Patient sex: M
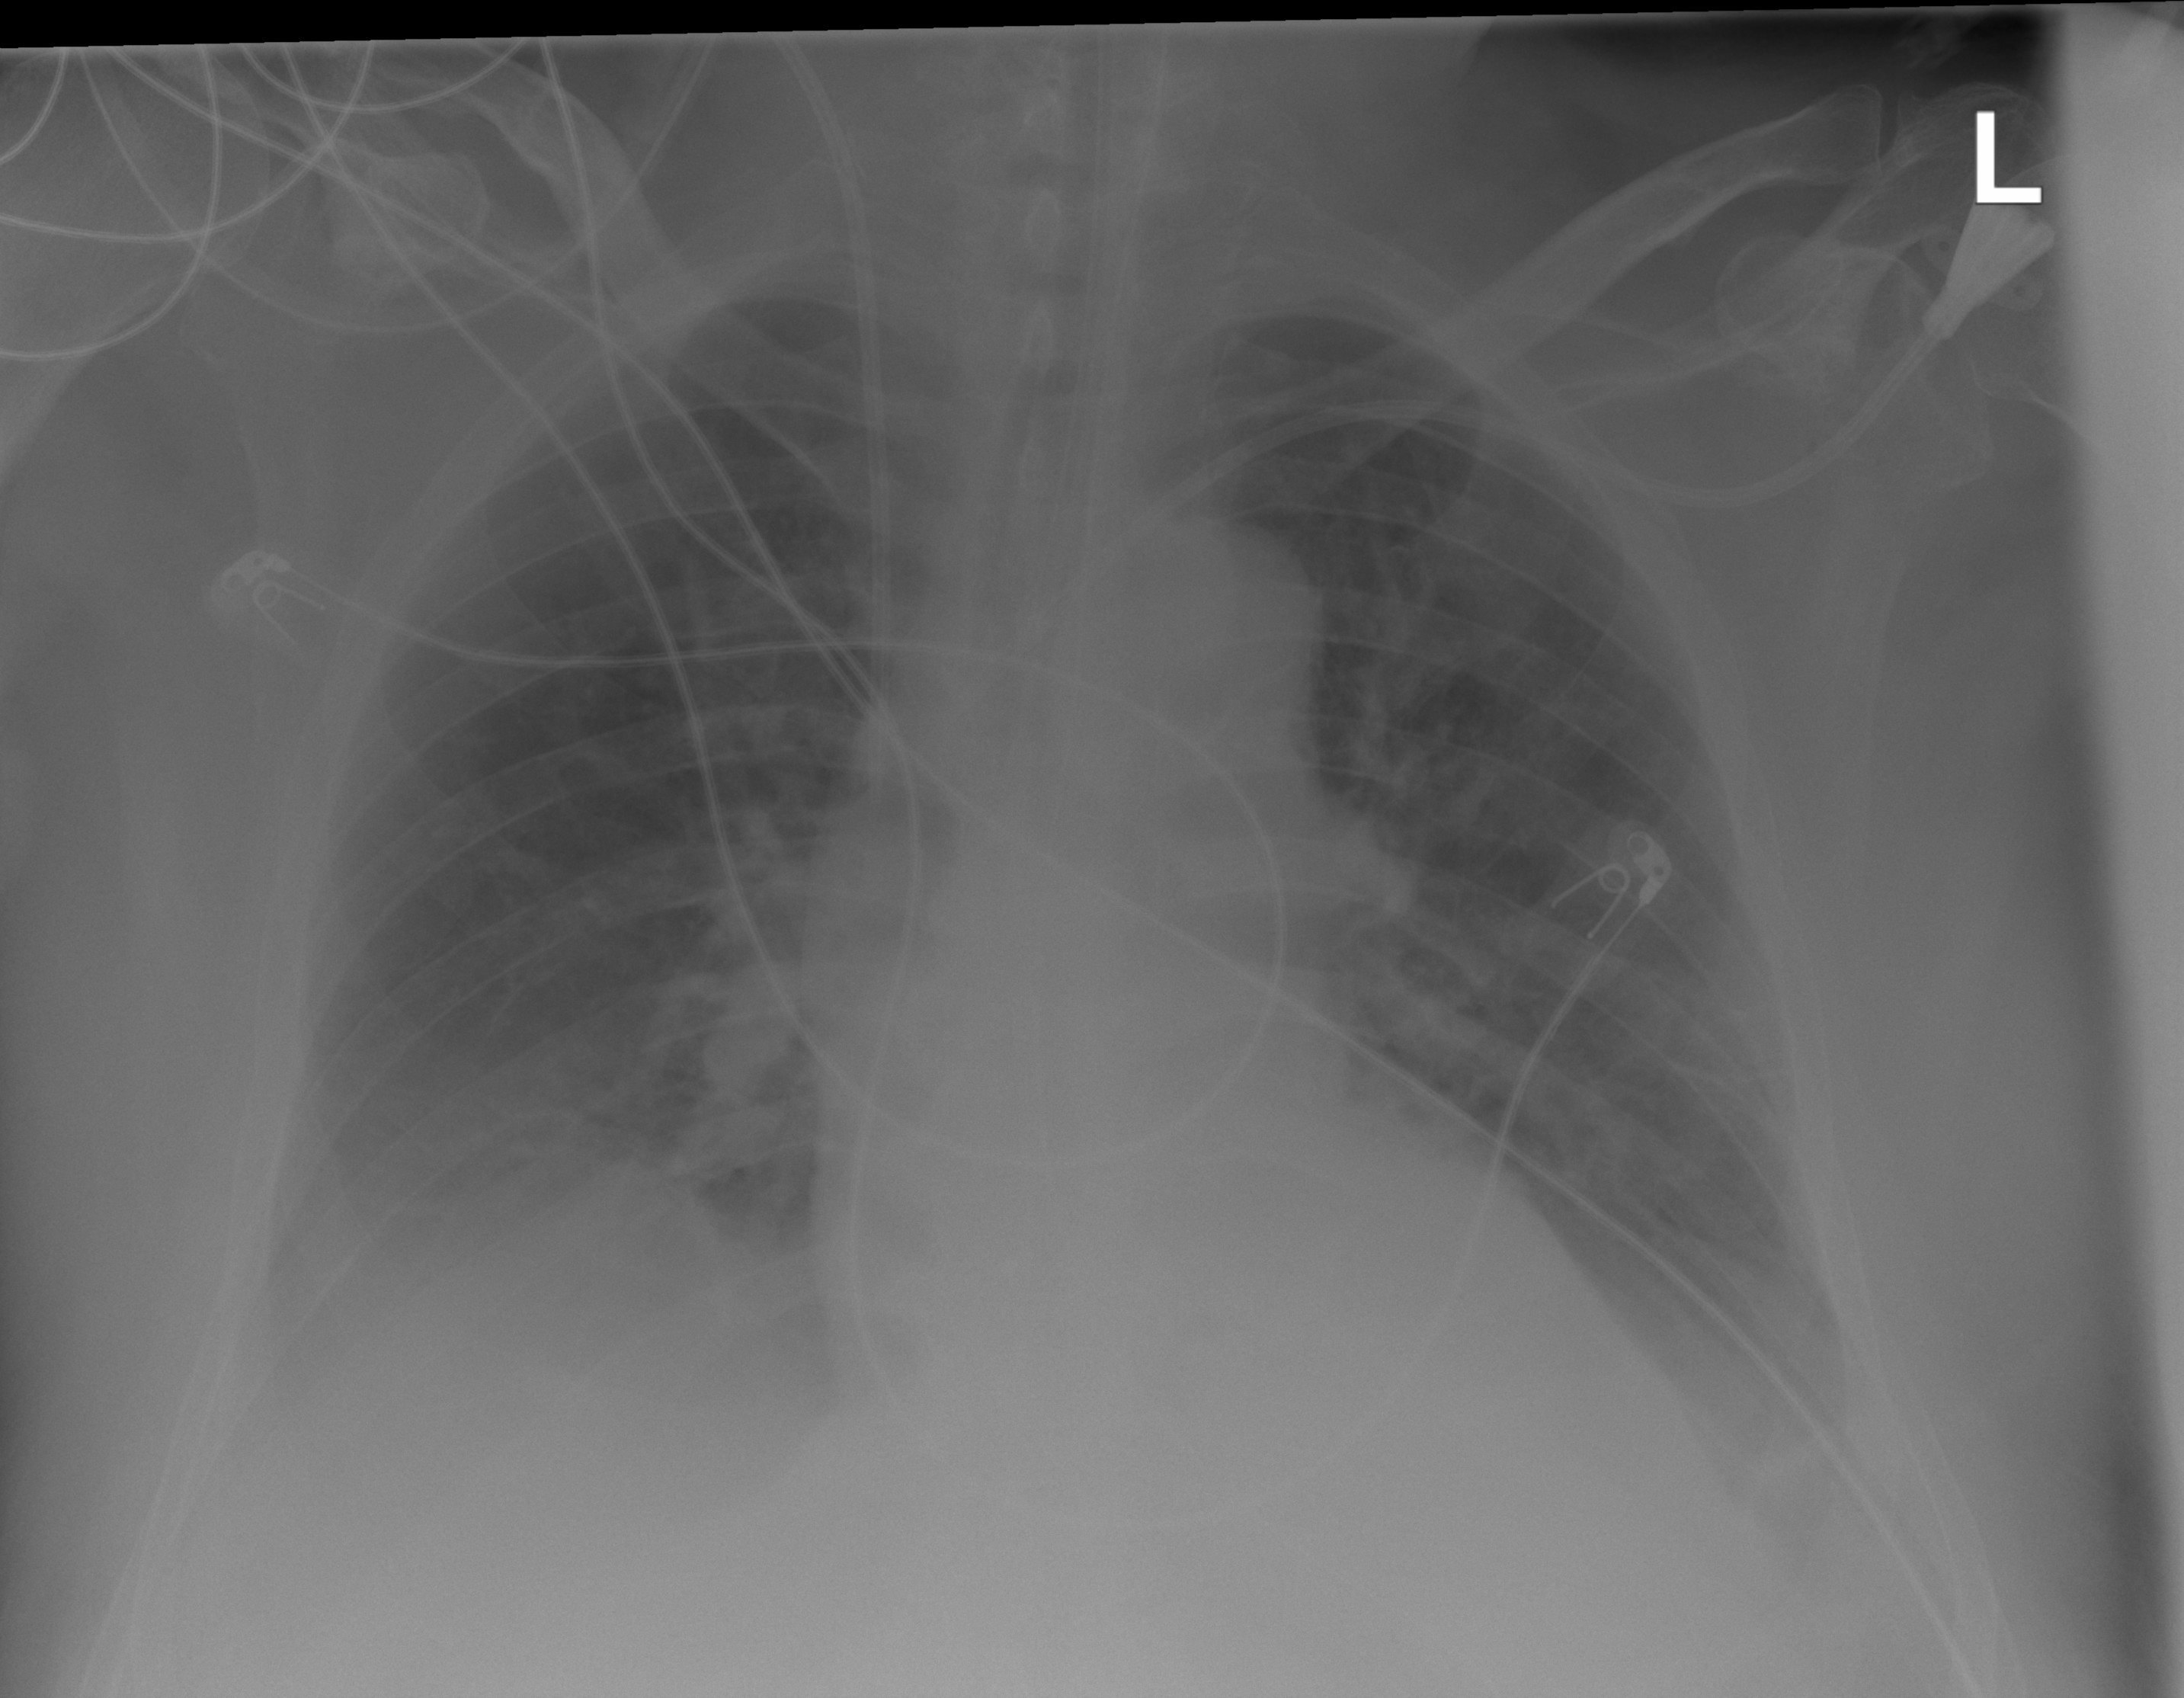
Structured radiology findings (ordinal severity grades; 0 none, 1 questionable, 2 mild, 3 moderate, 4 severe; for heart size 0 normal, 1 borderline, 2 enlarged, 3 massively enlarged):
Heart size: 0
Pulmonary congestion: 2
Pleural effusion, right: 2
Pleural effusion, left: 0
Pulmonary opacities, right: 0
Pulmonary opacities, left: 0
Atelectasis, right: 2
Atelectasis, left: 2